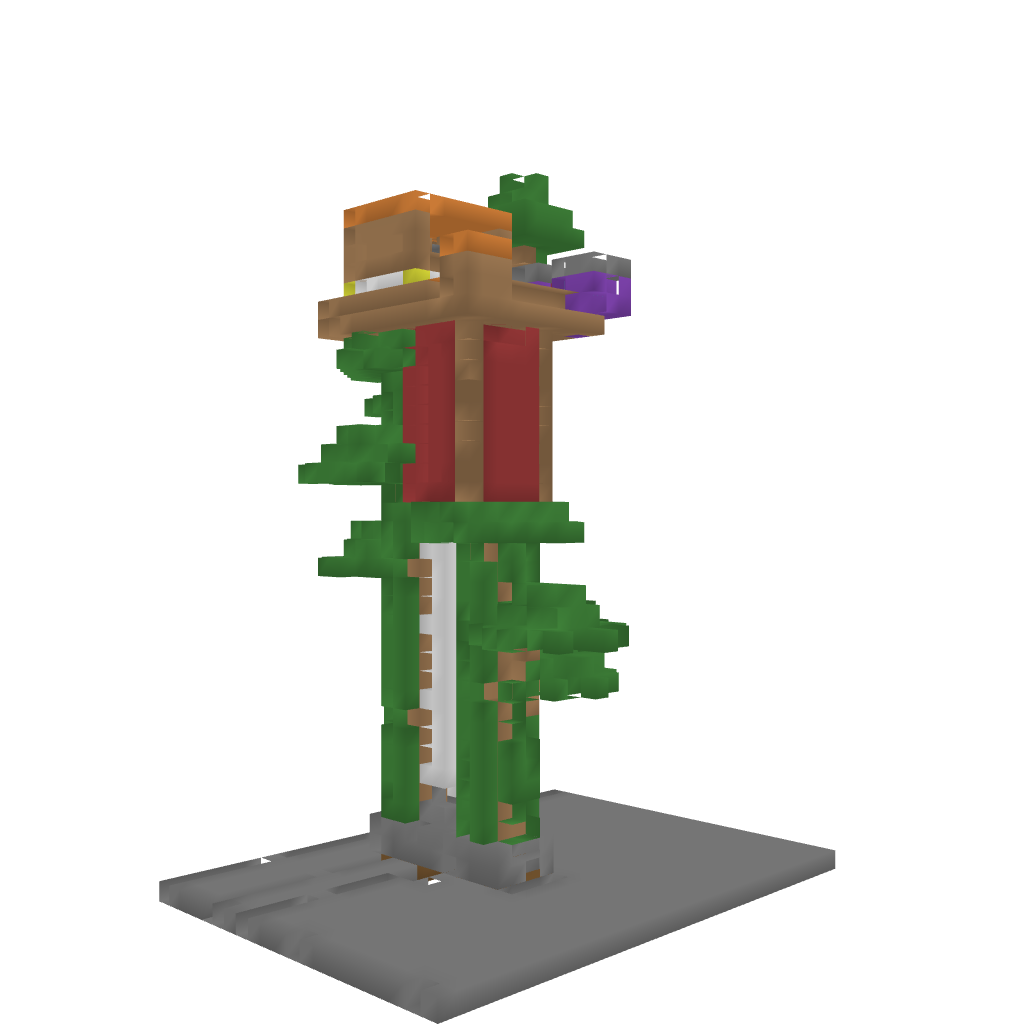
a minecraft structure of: Nice little treehouse good quality